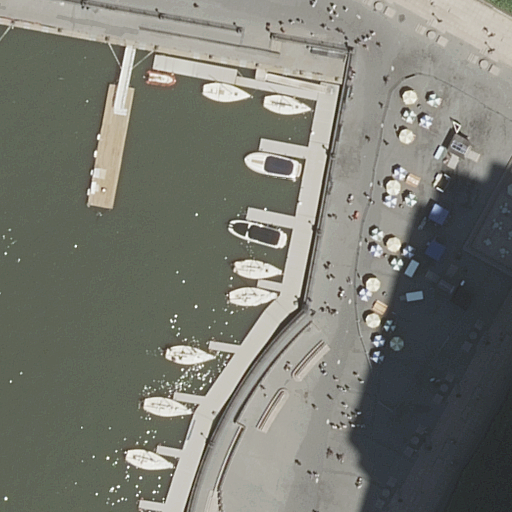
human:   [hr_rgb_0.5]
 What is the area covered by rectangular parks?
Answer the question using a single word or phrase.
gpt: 0m2

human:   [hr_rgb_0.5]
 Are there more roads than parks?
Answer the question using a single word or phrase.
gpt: yes

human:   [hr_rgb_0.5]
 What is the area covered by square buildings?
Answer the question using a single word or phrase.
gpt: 0m2

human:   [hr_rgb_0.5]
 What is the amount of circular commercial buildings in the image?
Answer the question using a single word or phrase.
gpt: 0

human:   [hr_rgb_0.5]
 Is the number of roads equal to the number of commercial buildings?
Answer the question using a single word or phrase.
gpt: no

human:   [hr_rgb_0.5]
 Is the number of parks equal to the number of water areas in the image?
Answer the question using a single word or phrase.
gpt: yes

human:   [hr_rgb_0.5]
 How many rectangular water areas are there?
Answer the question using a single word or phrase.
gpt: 0

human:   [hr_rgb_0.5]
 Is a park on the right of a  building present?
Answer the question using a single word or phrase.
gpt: no

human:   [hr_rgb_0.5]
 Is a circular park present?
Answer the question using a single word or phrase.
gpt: no

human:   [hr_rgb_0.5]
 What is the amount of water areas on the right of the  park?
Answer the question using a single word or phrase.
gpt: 1

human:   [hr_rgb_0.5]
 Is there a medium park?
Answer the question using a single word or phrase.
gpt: no

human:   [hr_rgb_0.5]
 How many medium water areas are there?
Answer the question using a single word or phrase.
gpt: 0

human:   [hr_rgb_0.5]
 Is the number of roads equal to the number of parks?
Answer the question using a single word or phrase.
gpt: no

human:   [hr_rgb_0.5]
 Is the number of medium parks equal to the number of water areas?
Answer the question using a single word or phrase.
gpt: no

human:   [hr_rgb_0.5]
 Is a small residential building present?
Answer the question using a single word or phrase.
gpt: no

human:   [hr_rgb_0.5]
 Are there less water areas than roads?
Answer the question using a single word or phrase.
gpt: yes

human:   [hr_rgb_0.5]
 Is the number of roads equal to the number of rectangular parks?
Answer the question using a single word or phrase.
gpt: no

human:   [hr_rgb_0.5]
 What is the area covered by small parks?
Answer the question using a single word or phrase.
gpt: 0m2

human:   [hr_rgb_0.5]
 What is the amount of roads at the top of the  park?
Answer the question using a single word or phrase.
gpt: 0

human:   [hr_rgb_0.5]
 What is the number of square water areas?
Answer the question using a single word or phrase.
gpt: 0

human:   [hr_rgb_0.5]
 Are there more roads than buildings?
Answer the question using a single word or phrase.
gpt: yes

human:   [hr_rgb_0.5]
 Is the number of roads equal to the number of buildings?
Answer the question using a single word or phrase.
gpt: no

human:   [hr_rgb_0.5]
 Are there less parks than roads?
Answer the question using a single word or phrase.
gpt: yes

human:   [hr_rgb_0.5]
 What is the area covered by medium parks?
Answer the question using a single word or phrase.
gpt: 0m2

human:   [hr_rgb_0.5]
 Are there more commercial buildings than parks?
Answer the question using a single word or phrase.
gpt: no

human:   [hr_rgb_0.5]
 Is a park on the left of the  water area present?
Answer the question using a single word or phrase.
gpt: yes

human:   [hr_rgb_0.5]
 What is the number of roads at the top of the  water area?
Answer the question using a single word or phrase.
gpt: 2

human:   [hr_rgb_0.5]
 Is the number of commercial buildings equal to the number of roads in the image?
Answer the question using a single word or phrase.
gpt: no

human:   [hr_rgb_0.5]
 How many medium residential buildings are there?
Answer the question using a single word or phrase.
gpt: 0

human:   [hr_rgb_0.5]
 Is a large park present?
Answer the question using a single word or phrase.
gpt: yes

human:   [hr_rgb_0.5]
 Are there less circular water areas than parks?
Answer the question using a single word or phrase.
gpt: yes

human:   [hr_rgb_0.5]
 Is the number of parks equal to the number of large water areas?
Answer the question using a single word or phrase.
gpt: yes

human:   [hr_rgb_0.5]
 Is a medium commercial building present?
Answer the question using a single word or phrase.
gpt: no

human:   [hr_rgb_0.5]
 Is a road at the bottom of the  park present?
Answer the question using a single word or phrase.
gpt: yes

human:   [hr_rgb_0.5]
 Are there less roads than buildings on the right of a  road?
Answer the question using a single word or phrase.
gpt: no

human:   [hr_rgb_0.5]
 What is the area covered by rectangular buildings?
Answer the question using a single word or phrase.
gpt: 0m2